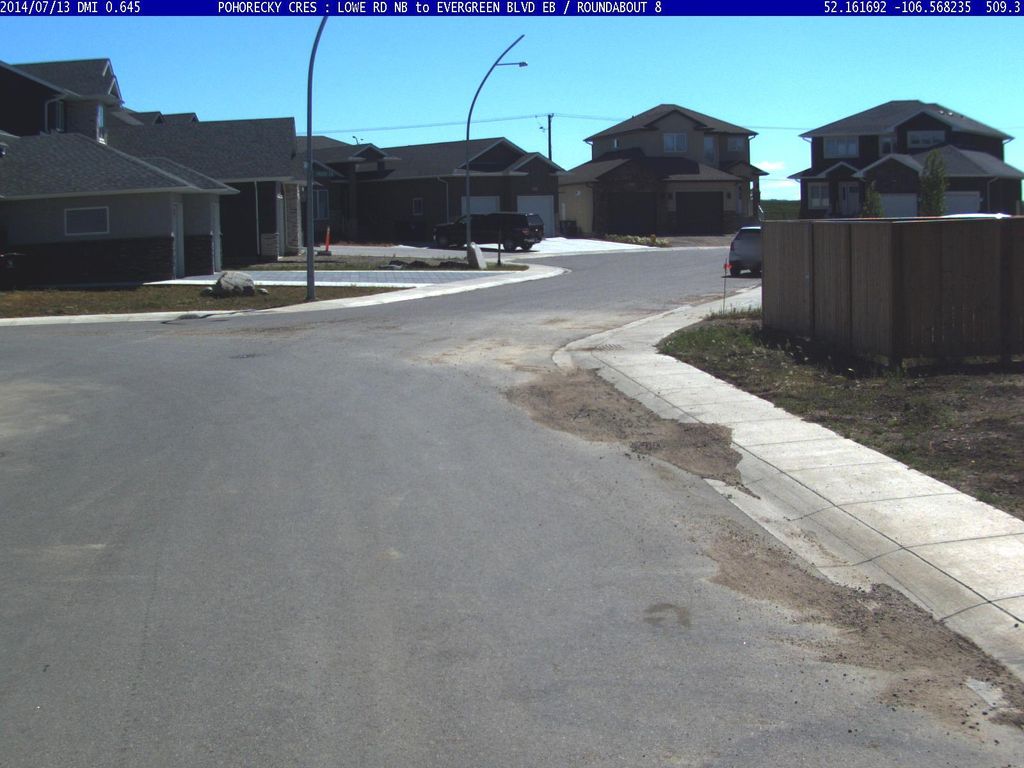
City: saskatoon